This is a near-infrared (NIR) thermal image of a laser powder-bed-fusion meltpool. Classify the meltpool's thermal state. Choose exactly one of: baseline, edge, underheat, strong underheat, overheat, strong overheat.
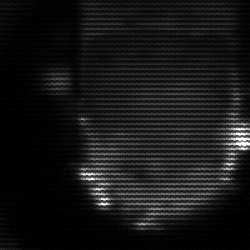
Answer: baseline